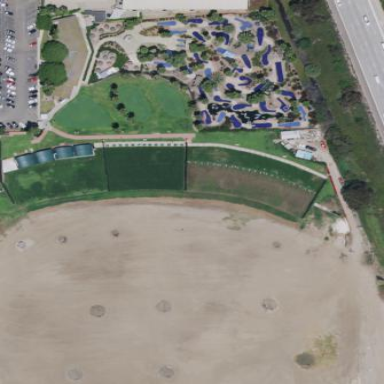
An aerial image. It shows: Grassy area designated for driving range golf.